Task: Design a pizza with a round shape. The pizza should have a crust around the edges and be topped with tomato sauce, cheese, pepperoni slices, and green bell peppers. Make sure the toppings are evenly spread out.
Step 629:
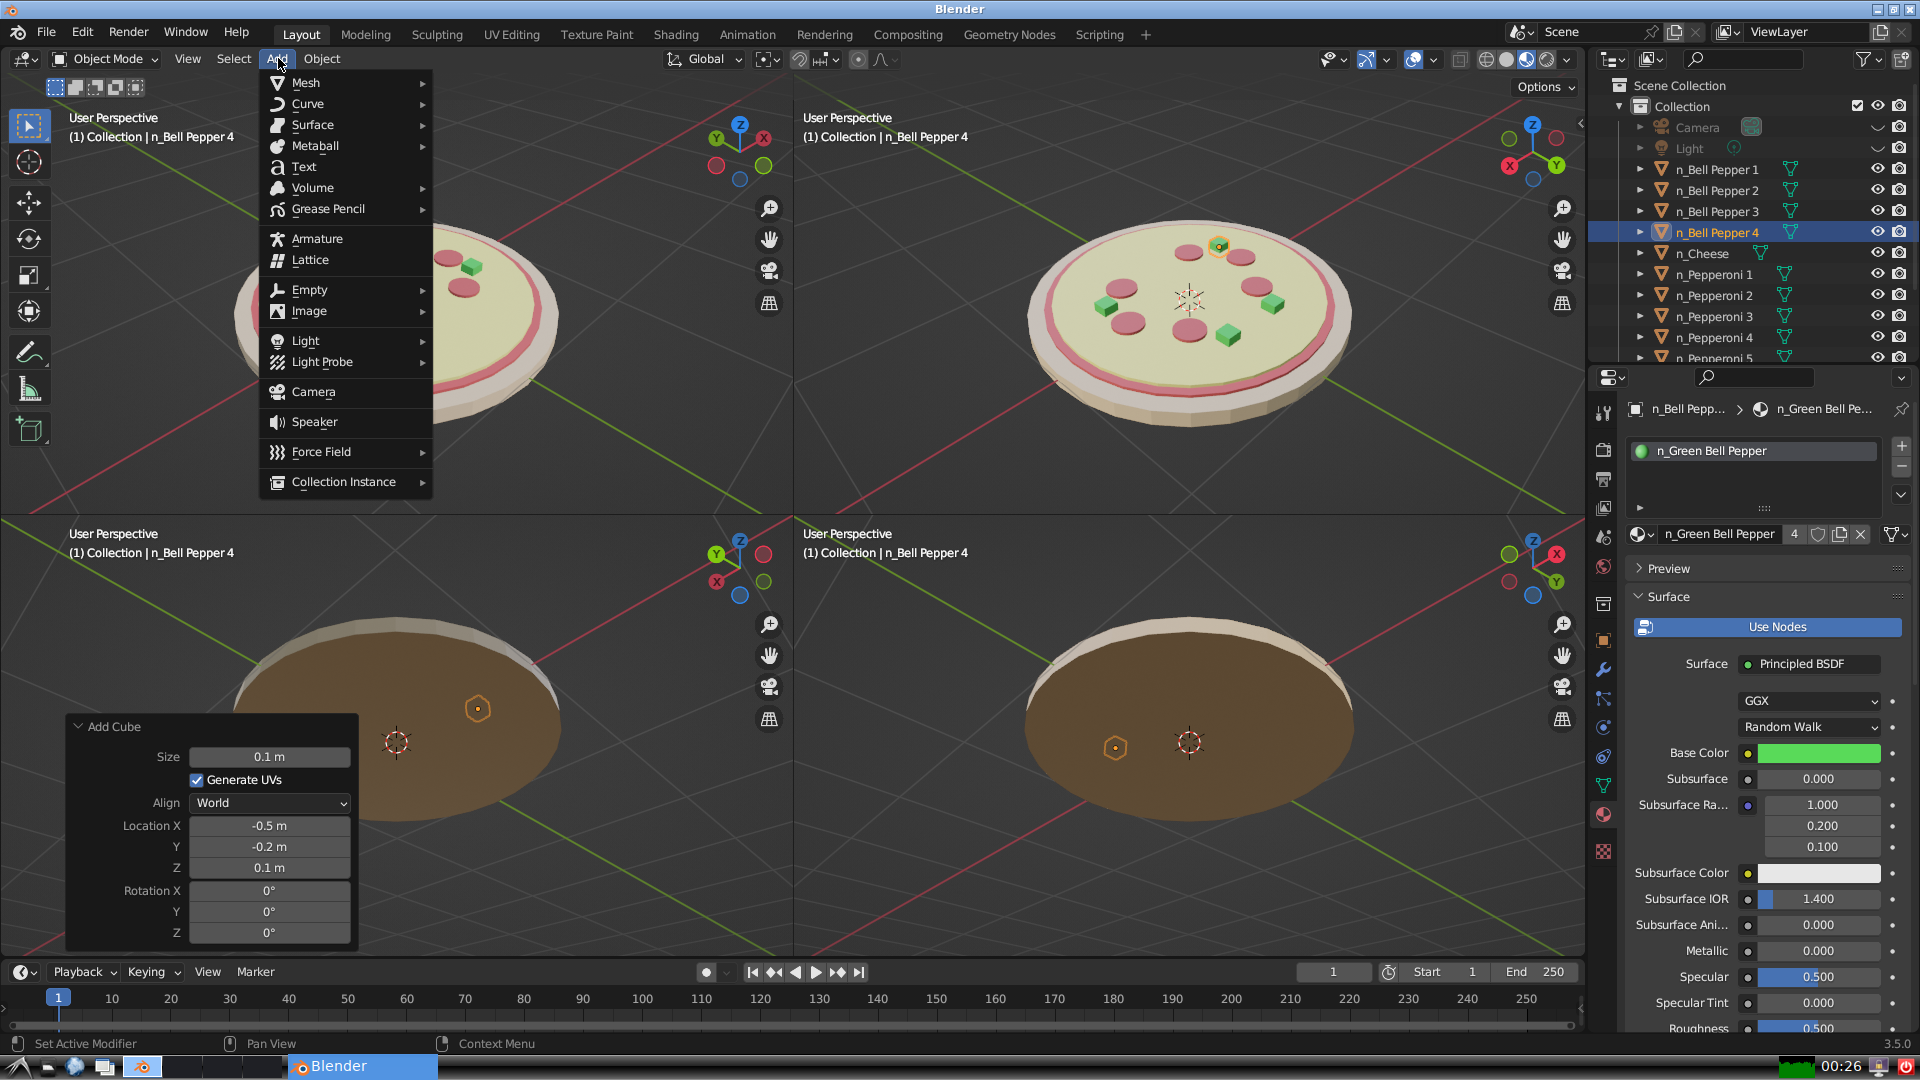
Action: {"mouse_move": [304, 82]}